Field crop: maize
Growth stage: 2
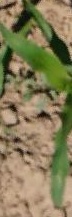
Species: maize